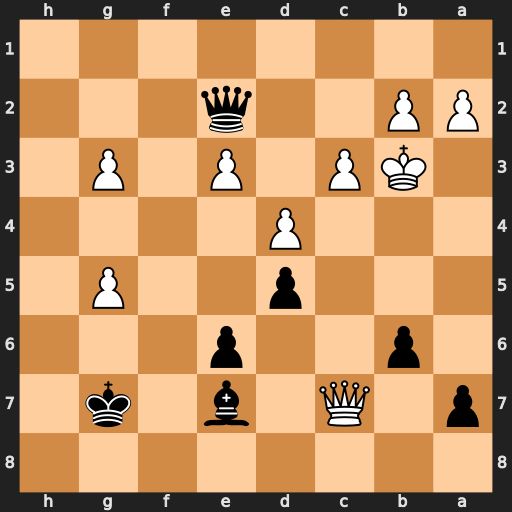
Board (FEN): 8/p1Q1b1k1/1p2p3/3p2P1/3P4/1KP1P1P1/PP2q3/8
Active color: b
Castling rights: -
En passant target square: -
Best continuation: Qd1#